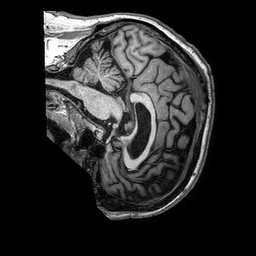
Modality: T1w
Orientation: sagittal
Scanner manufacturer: philips
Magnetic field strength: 3 T
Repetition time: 0.006613 s
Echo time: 0.002958 s